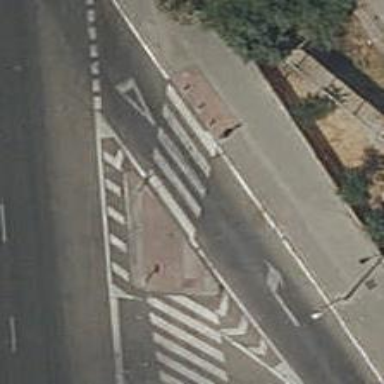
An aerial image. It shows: Marked crossing on the road.